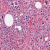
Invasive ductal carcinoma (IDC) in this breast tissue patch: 1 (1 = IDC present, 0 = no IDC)